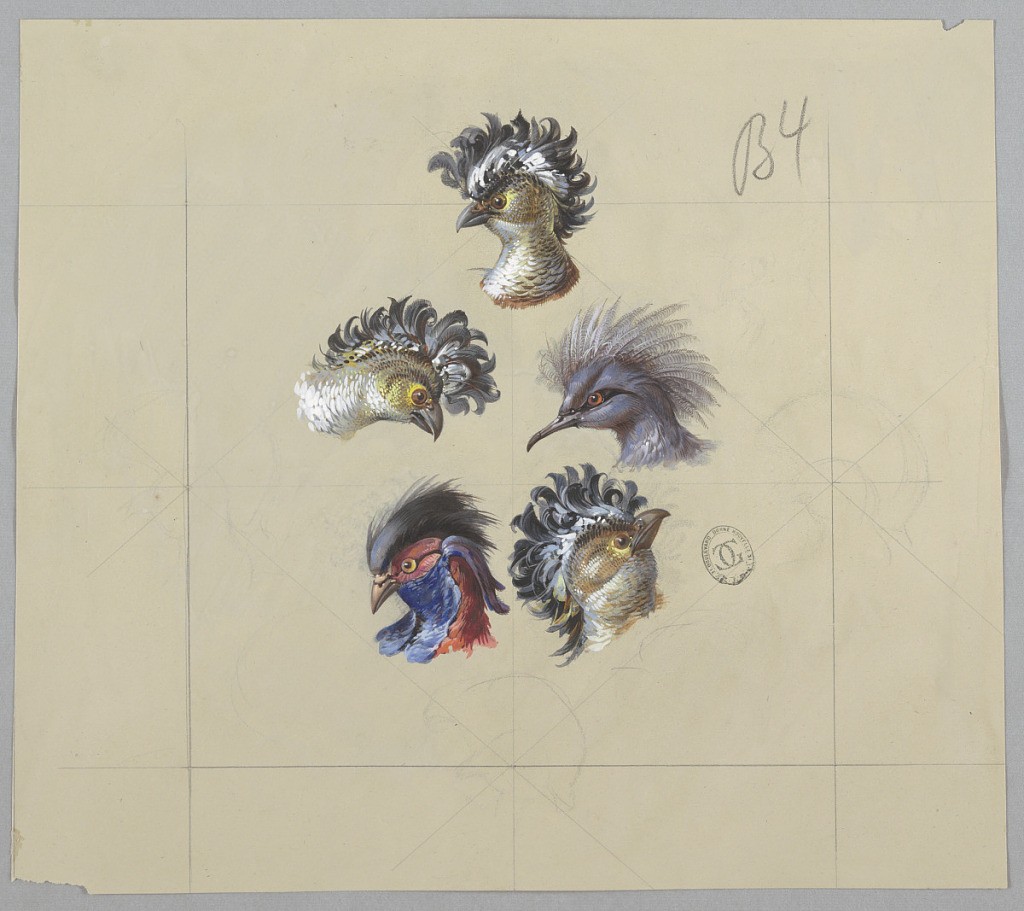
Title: Design for Wallpaper and Textile: Birds
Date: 19th century
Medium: Brush and gouache, graphite on cream paper
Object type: Drawing
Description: Five bird busts in profile grouped with four in a square on bottom and one at center on top. Listed from top to bottom, left to right: Brown bird with crest facing left, brown bird with crest facing right with head and neck oriented horizontally, gray bird with crest facing left, rust red and blue bird with black crest facing right, and brown bird with crest facing right looking upward.